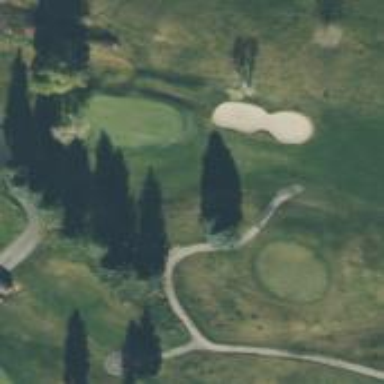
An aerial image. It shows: Service road used as golf cart path.